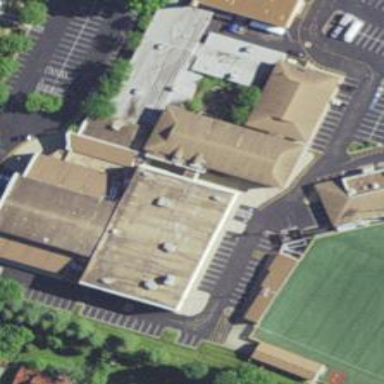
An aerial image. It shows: School building.